Interaction volume radius: 5 \u00c5
Interaction volume height: 35 \u00c5
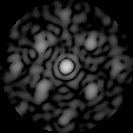
Disorder parameter: 0.4802